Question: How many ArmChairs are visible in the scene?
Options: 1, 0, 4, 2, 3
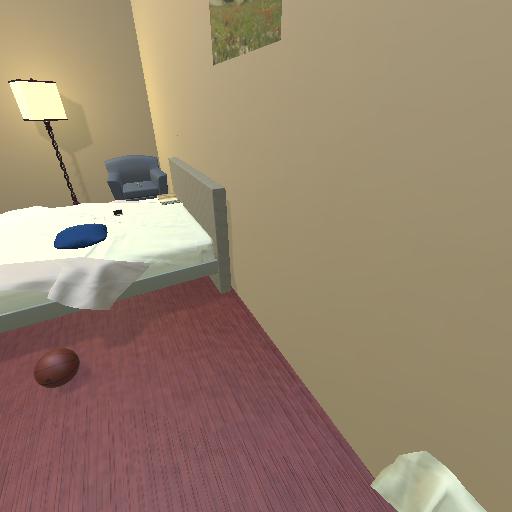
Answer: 1